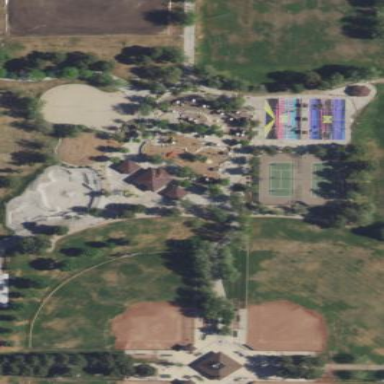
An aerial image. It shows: Park.